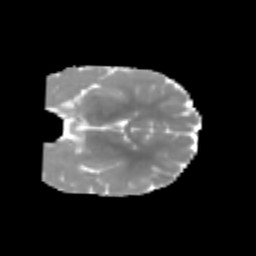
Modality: MD
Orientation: coronal
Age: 6
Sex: male
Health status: healthy